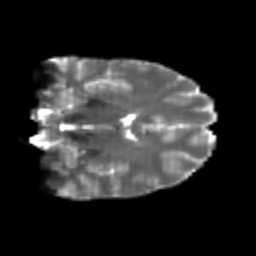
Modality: T2w
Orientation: coronal
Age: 24
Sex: male
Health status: healthy
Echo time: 0.074 s